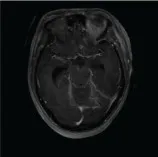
Magnetic resonance imaging (MRI) of the brain performed and spinal cord (T2) on day 15 post-hospitalization. (A-D) The frontal lobes, temporal lobes, ventriculus lateralis, brainstem, cisterna, and cerebellum were displayed as multiple patches, with high signal on T2WI, low signal on T1WI, apparently high signal on T2-Flair, and T1 enhanced.
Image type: radiology (mri)